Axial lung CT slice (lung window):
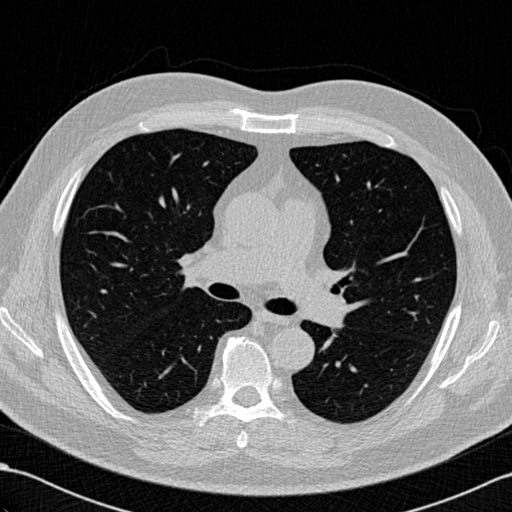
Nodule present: no